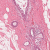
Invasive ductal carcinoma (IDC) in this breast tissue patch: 0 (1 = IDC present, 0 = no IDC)